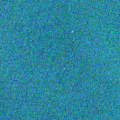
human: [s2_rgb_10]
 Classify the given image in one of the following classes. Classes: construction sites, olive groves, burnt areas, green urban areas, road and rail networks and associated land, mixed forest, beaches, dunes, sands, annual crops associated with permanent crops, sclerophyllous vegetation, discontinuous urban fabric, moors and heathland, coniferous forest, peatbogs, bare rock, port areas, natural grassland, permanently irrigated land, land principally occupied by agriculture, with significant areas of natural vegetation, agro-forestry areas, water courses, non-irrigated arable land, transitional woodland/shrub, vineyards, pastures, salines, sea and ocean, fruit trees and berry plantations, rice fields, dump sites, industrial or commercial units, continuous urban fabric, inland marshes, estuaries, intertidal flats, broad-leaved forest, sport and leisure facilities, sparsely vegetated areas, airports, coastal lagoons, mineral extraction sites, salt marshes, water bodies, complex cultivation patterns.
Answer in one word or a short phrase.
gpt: sea and ocean